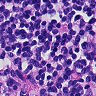
Metastatic tissue present: no